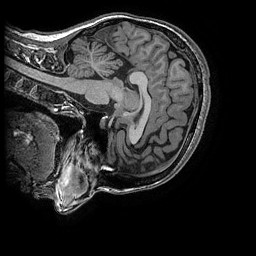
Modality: T1w
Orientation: sagittal
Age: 28
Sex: female
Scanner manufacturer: ge
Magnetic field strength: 3 T
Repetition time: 0.00856 s
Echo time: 0.003356 s